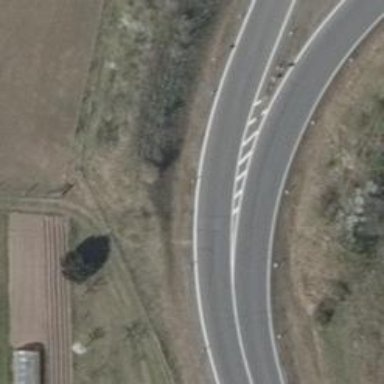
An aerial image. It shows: Asphalt motorway link.